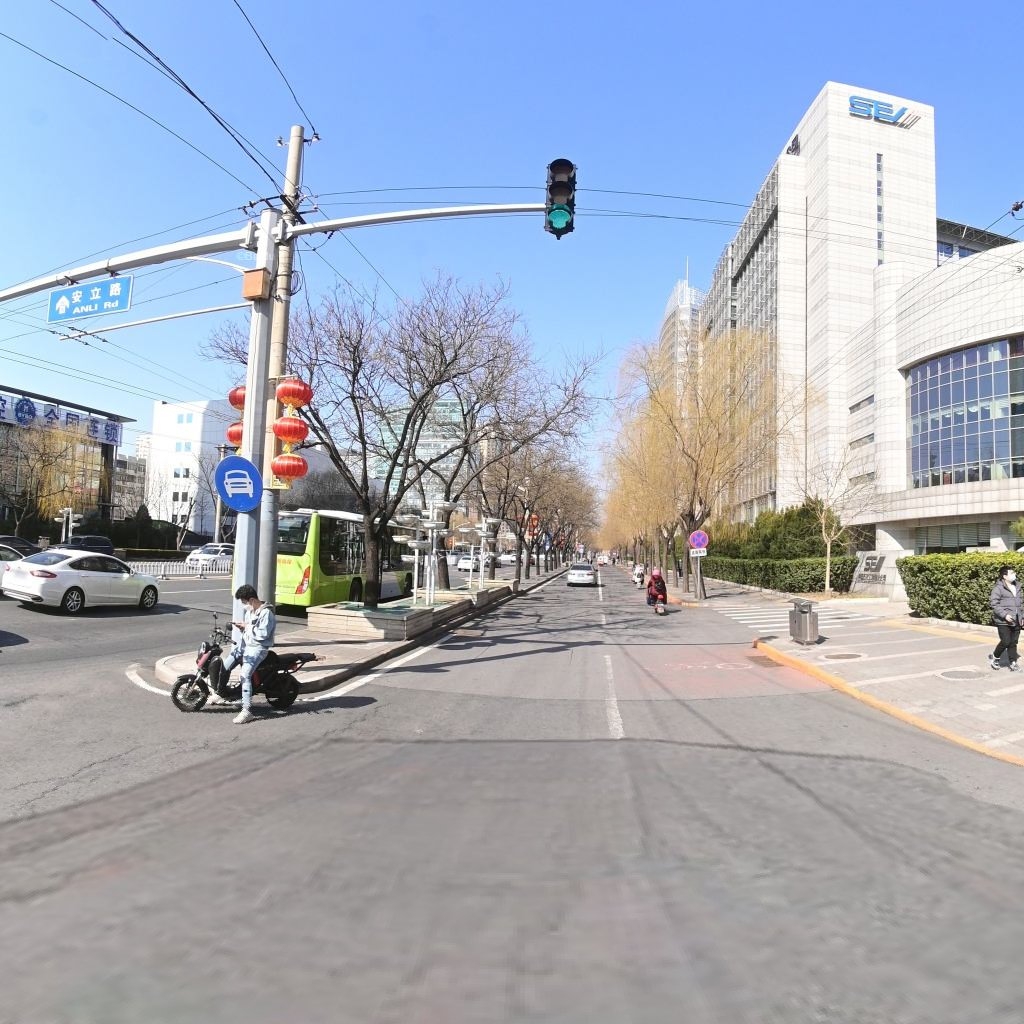
Region: Chaoyang
Road damage annotations: alligator crack, manhole cover, manhole cover, longitudinal crack, longitudinal crack, longitudinal crack, transverse crack